I will show an image sequence of human cooking. I have annotated the images with numbered circles. Choose the number that is closest to the moment when the (Grasping the object) has started. You are a five-time world champion in this game. Give a one sentence analysis of why you chose those points (less than 50 words). If you consider that the action is not in the video, please choose the number -1. Provide your answer at the end in a json file of this format: {"points": []}
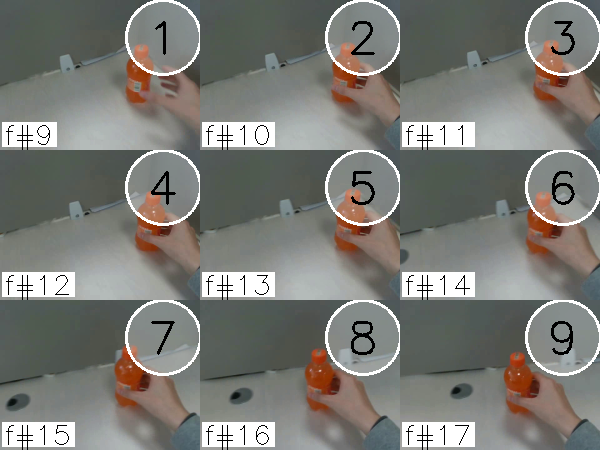
Frame 3 shows the clearest moment of hand-object contact.
{"points": [3]}